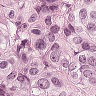
Metastatic tissue present: yes